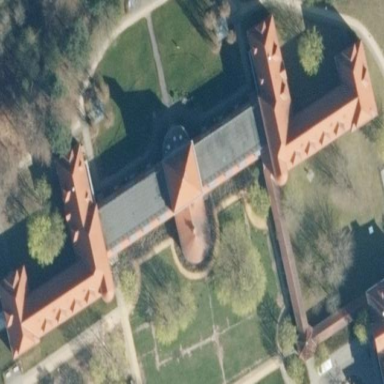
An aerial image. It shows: Hospital building.